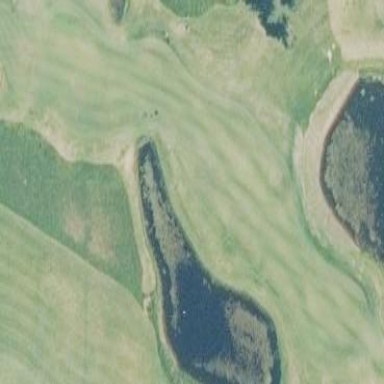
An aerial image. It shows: Grassy area designated as golf fairway.